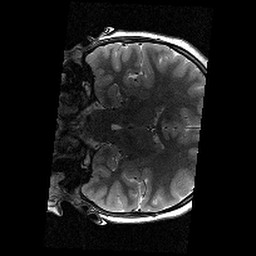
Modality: T2w
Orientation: coronal
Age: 10
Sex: female
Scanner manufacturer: siemens
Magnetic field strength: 3 T
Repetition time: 9.23 s
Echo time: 0.067 s